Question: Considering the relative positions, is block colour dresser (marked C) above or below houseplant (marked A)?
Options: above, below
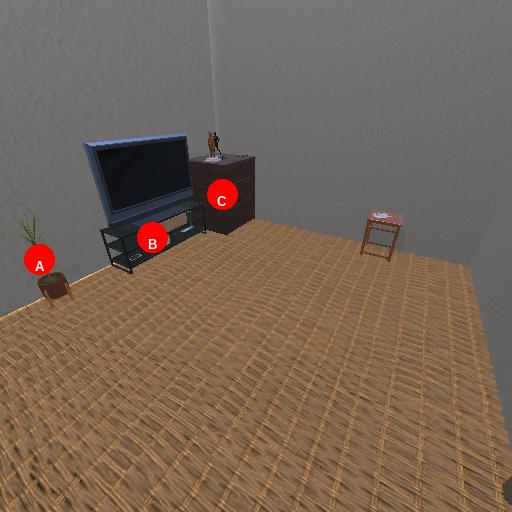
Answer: above